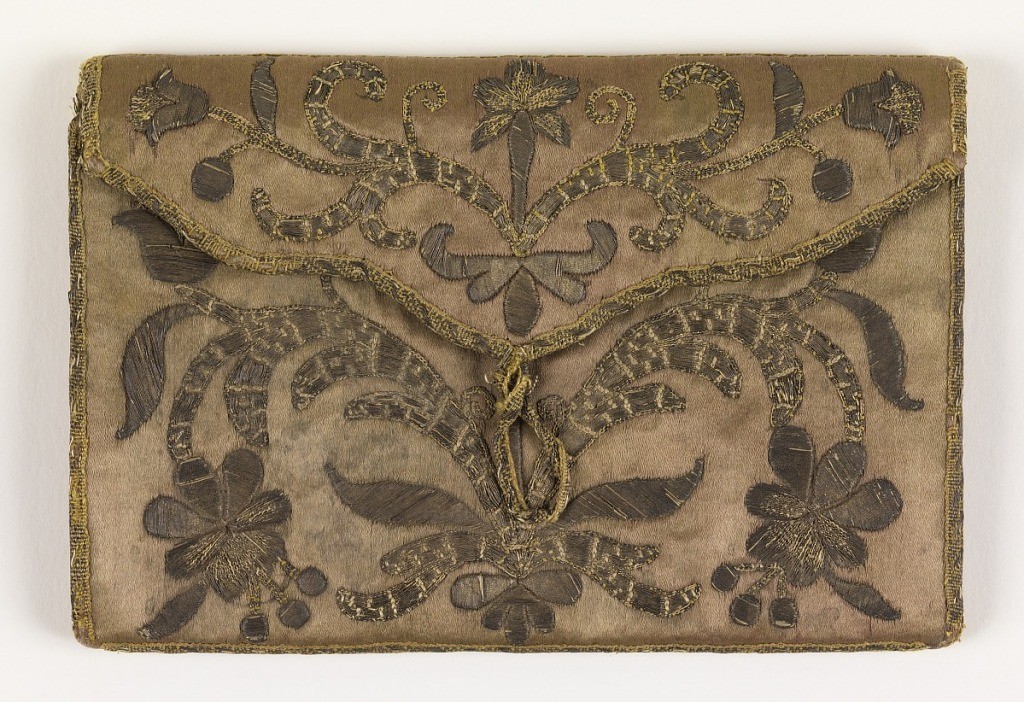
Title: Purse
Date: late 17th century
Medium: metal thread on silk Technique: embroidered on satin foundation
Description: Purse with symmetrical brown floral embroidery on the front and back.  Center back embroidery could be a family emblem.